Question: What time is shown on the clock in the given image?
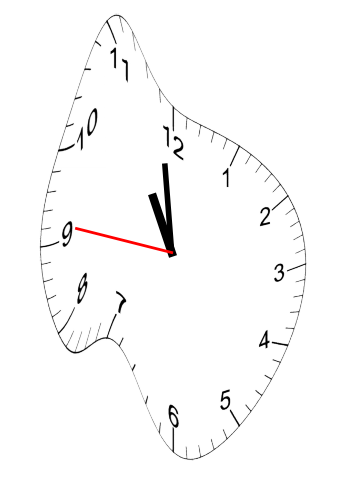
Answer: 10:58:46